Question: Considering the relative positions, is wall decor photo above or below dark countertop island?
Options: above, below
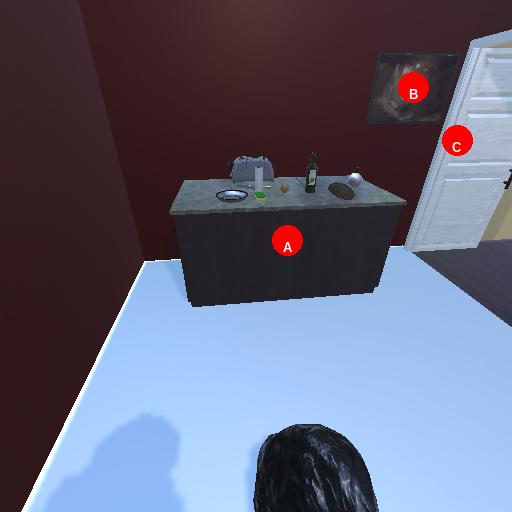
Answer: above